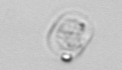
Label: Amoeba